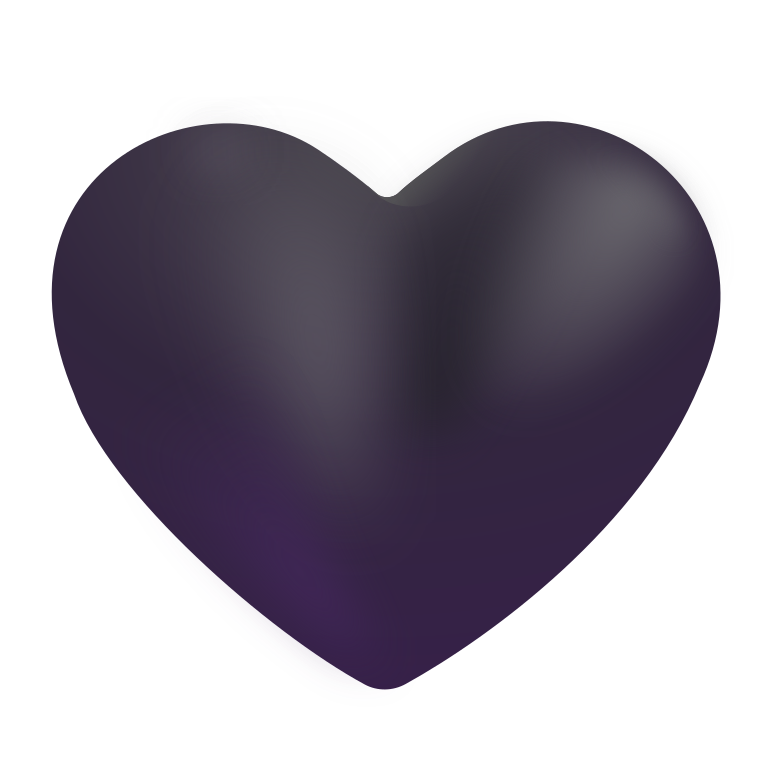
black heart color